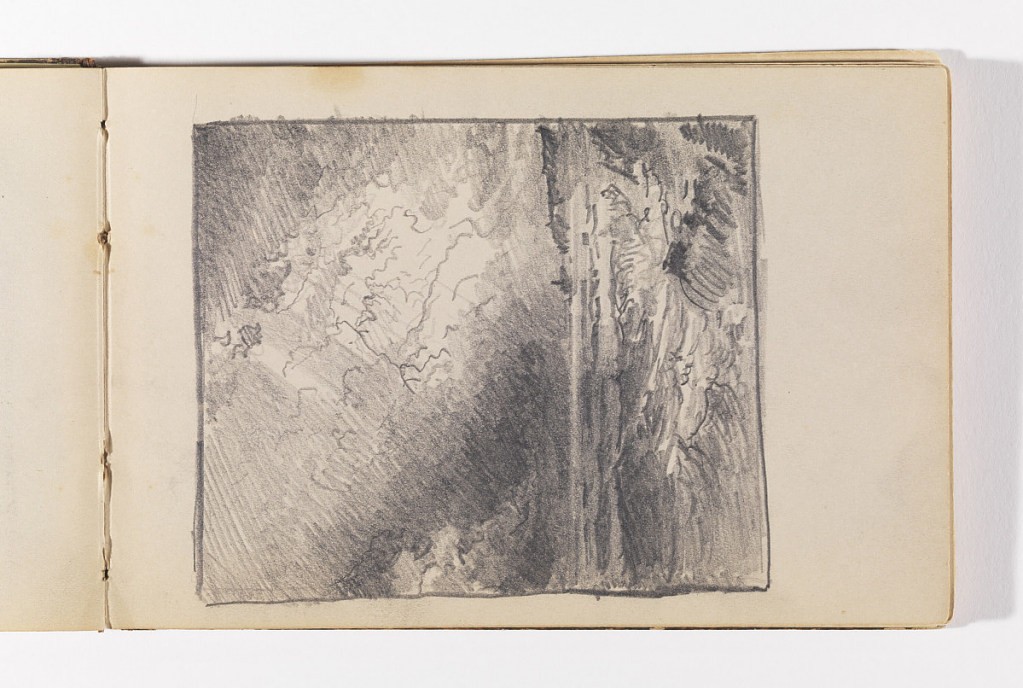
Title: Dramatic View of Ocean with Cloudy Sky and Possible Lighthouse
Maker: William Trost Richards, American, 1833–1905
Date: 1885–1902
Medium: Graphite on cream wove paper
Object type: Sketchbook folio
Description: Rough sketch of choppy ocean. Landmass at right on horizon with possible lighthouse at tip. In sky at right, sun breaking through the clouds.